Interaction volume radius: 5 \u00c5
Interaction volume height: 10 \u00c5
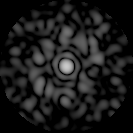
Disorder parameter: 0.8238